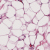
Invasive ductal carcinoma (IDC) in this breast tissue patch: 0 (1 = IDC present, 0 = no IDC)